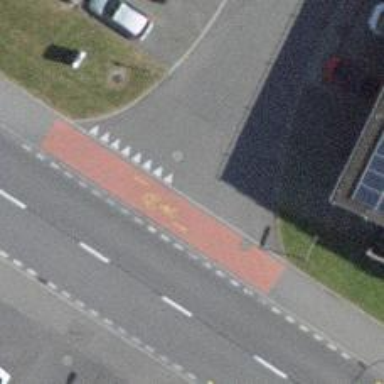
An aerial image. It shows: Marked road crossing with surface markings.